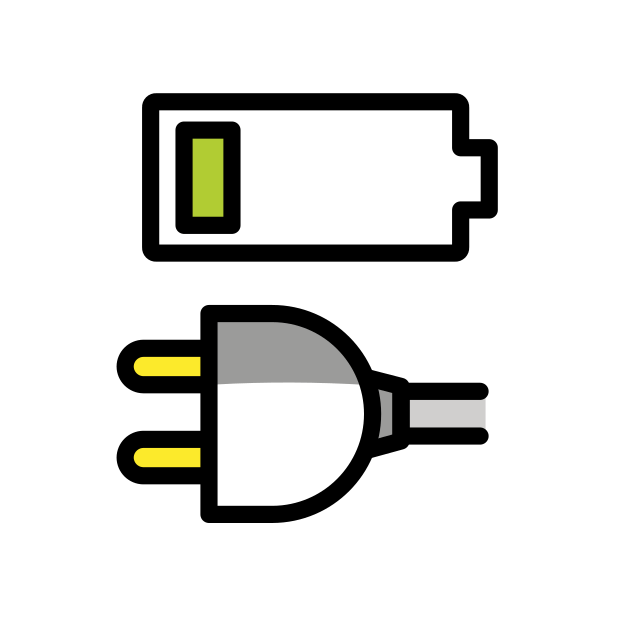
charge plug